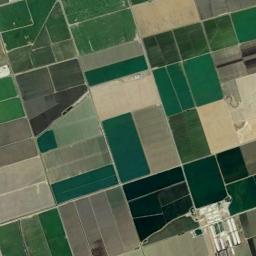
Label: rectangular_farmland